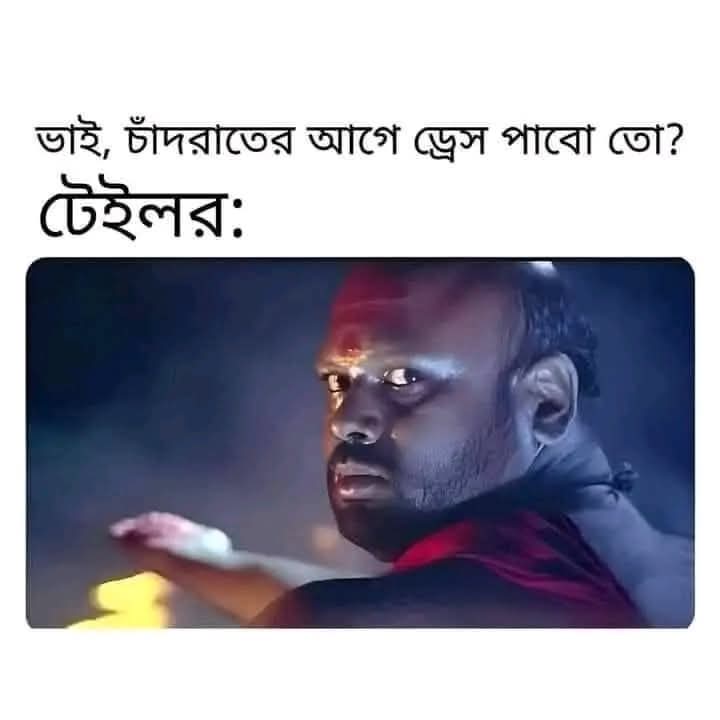
Text: ভাই, চাঁদরাতের আগে ড্রেস পাবো তো?
টেইলর:
Label: Non Hate